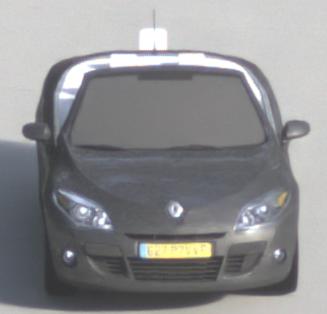
Make: Renault
Model: Mégane Coupé-Cabriolet 1.6 16V 110
Detailed model: Mégane (III) Coupé-Cabriolet
Model produced from: 2010/06
Model produced until: 2013/03
Doors: 2
Color: gray
Road condition: dry road
Daytime: morning or afternoon
Contrast: low contrast